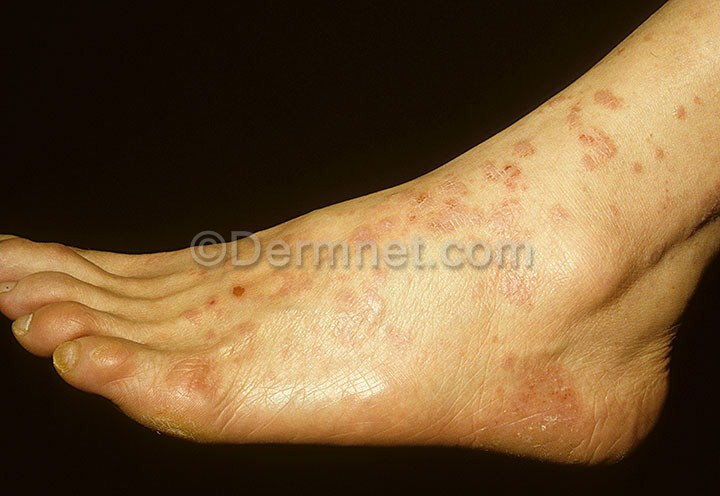
Disease: Psoriasis pictures Lichen Planus and related diseases